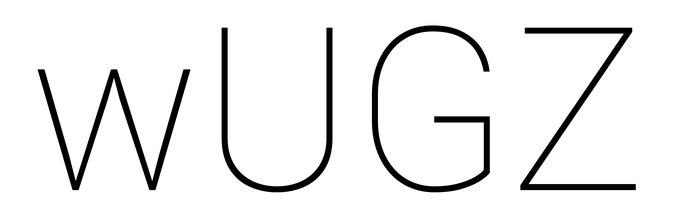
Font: Roboto_Thin